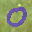
Label: 0